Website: apple
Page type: billing-address
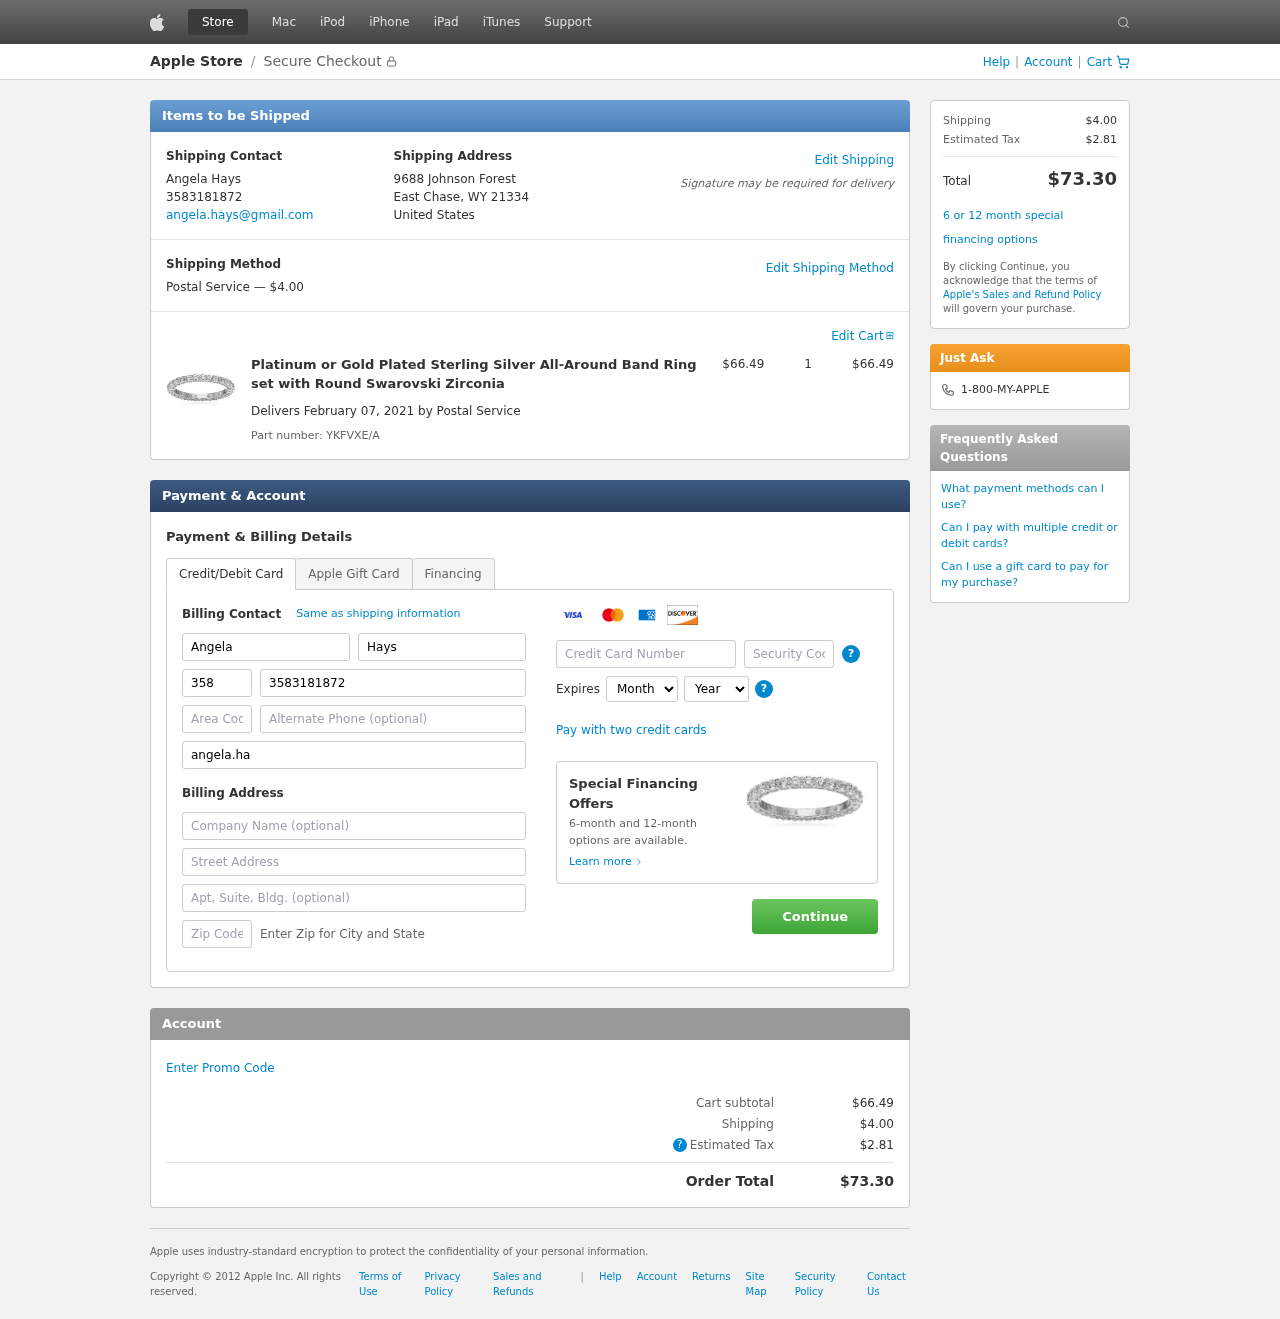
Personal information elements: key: PII_CARD_CVV
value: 031
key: PII_CARD_EXPIRY_MONTH
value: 02
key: PII_CARD_EXPIRY_YEAR
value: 30
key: PII_CARD_NUMBER
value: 2714 9866 1523 1753
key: PII_CITY_STATE_ZIP
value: East Chase, WY 21334
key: PII_COUNTRY
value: United States
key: PII_EMAIL
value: angela.hays@gmail.com
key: PII_FIRSTNAME
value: Angela
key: PII_FULLNAME
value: Angela Hays
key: PII_LASTNAME
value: Hays
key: PII_PHONE
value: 3583181872
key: PII_PHONE_AREA
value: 358
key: PII_STREET
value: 9688 Johnson Forest
Product elements: key: PRODUCT1_NAME
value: Platinum or Gold Plated Sterling Silver All-Around Band Ring set with Round Swarovski Zirconia
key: PRODUCT1_PRICE
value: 66.49
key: PRODUCT1_QUANTITY
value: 1
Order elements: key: ORDER_SHIPPING_COST
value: $4.00
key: ORDER_SUBTOTAL
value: $66.49
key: ORDER_DELIVERY_DATE
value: February 07, 2021
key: ORDER_PART_NUMBER
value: YKFVXE/A
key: ORDER_TAX
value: $2.81
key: ORDER_TOTAL
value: $73.30